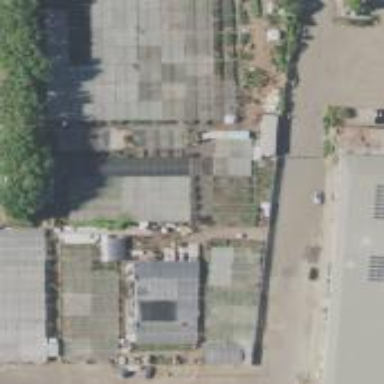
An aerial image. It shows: Plant nursery with surrounding fence.